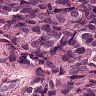
Metastatic tissue present: yes